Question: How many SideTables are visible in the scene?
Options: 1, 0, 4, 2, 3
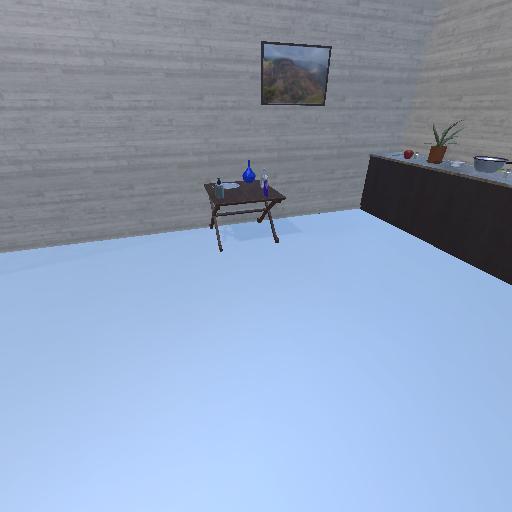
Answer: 1